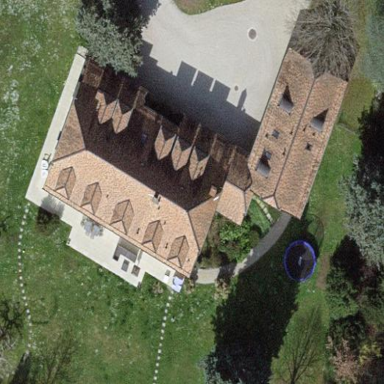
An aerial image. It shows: Simple and straightforward house.